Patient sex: M
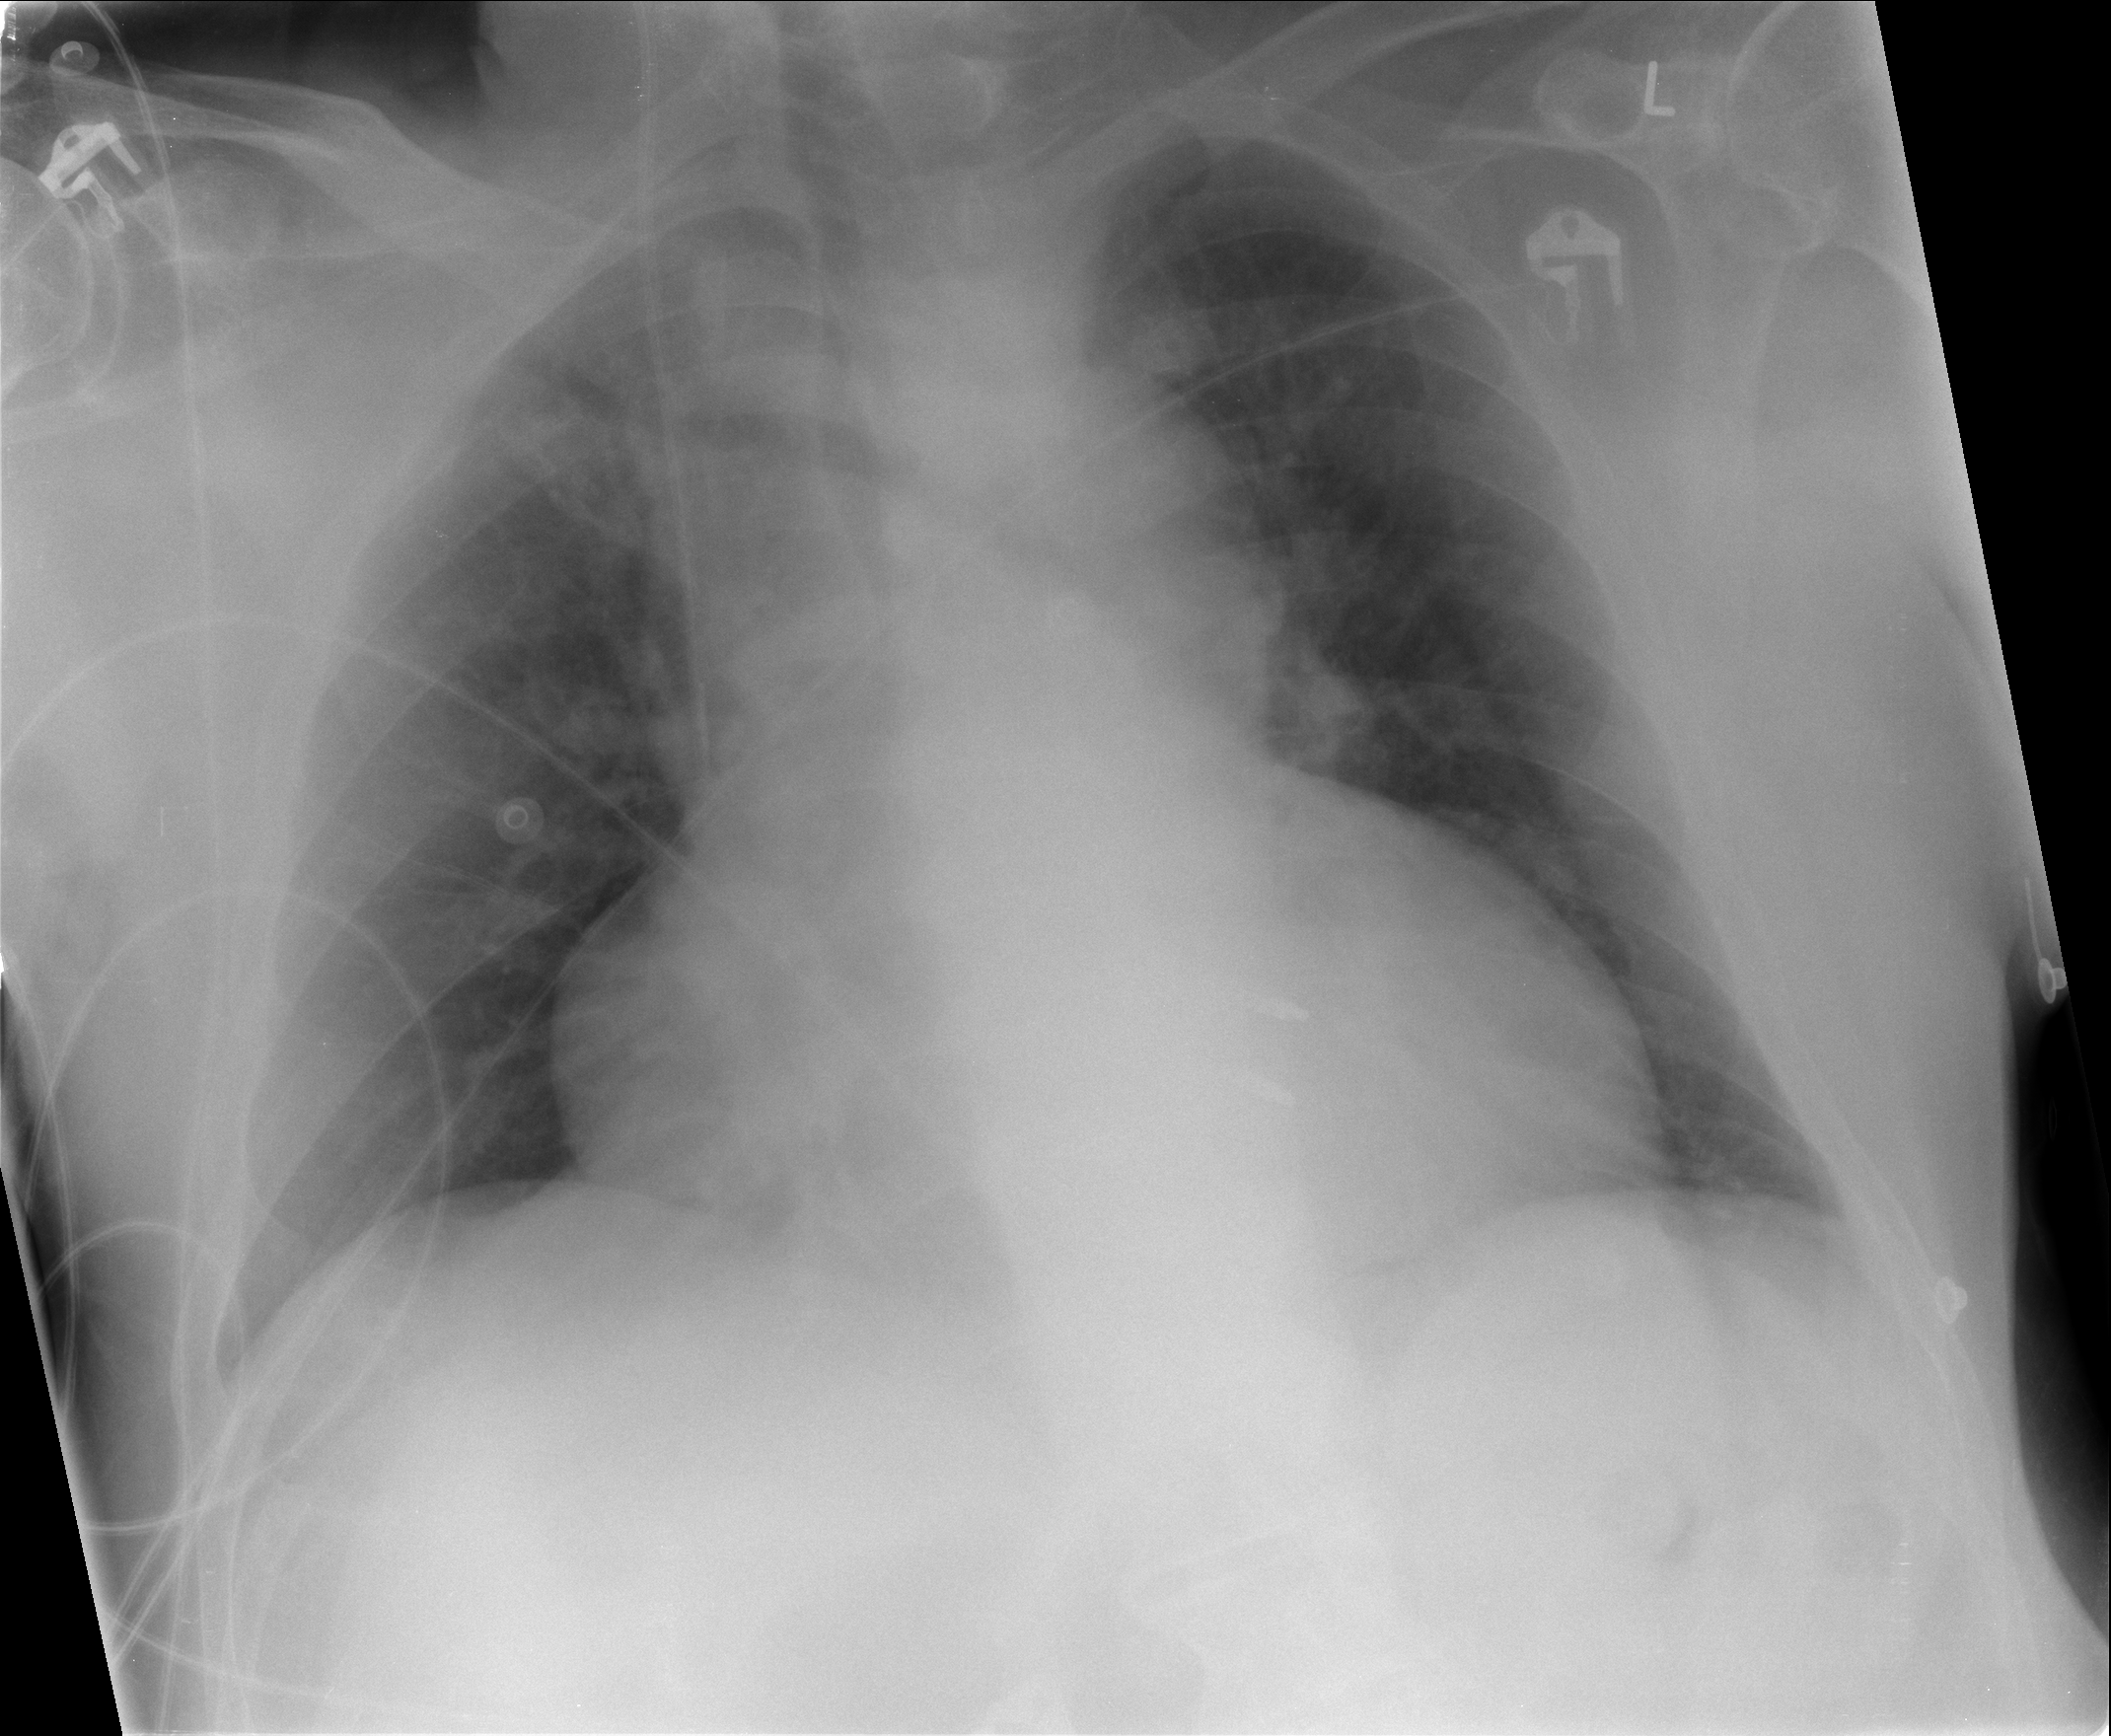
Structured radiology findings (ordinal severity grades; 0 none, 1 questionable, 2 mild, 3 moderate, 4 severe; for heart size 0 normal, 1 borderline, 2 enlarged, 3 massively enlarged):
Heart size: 3
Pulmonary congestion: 1
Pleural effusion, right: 0
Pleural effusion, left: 0
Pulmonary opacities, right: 0
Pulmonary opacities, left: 0
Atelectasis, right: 0
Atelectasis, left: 0